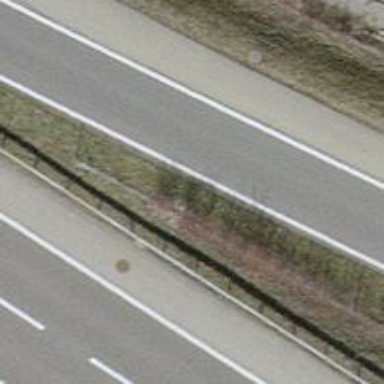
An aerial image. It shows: Motorway trunk link.